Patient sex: M
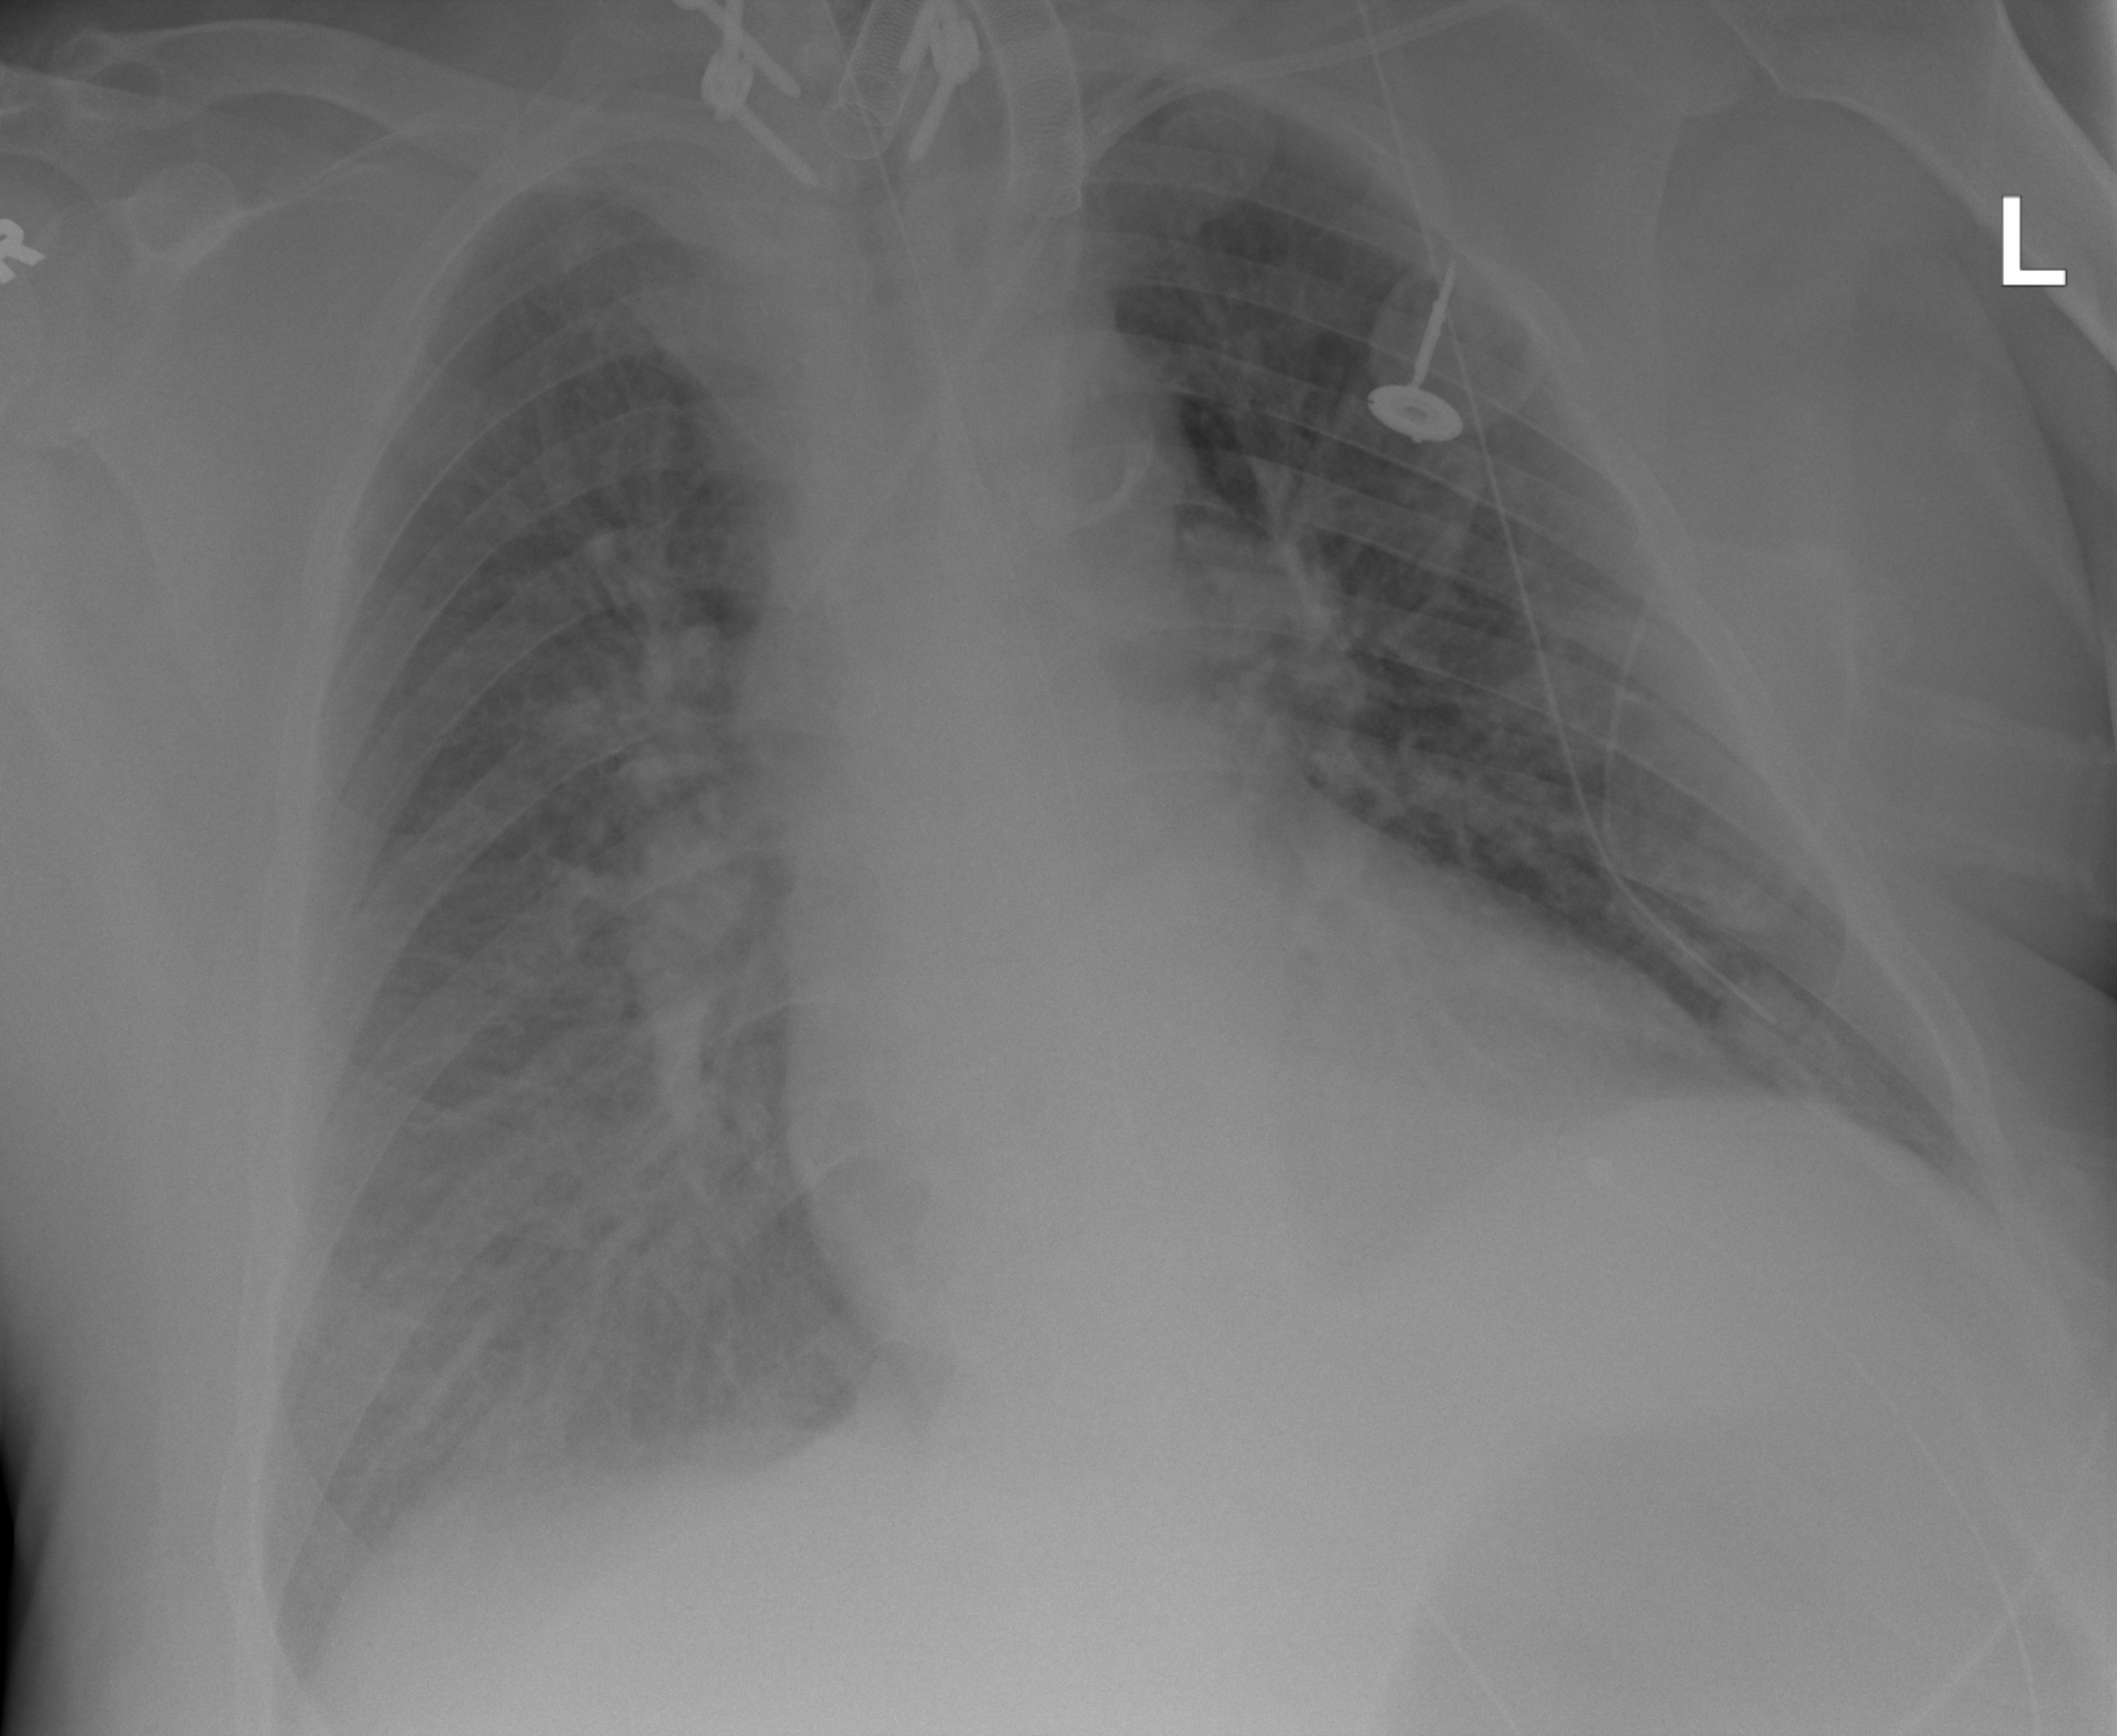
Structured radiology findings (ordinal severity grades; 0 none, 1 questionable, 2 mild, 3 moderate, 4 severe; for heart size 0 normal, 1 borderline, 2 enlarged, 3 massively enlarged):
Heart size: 0
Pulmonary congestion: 2
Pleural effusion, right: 0
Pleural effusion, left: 0
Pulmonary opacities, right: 3
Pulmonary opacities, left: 2
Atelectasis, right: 2
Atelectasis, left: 2